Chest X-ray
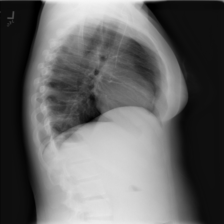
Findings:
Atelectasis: negative
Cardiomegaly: negative
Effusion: negative
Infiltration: negative
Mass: negative
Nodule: negative
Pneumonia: negative
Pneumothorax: negative
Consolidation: negative
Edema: negative
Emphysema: negative
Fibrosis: negative
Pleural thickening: negative
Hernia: negative